八年级 · 解析几何
如图, 将矩形 $A B C D$ 折叠, 使点 $C$ 和点 $A$ 重合, 折痕为 $E F, E F$ 与 $A C$ 交于点 $O$.若 $A E=5, B F=3$,

则 $A O$ 的长为 $(\quad)$
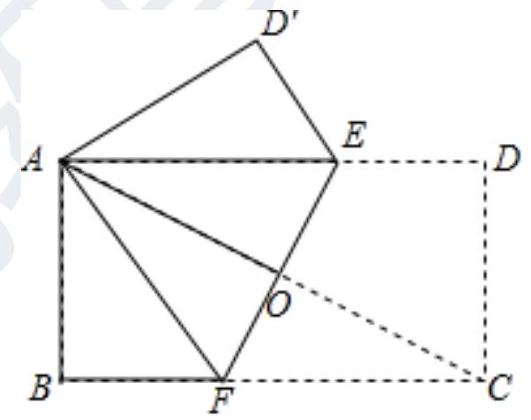
A. $\sqrt{5}$
B. $\frac{3}{2} \sqrt{5}$
C. $2 \sqrt{5}$
D. $4 \sqrt{5}$
答案: C
解析: : 矩形 $A B C D$,

$\therefore A D / / B C, A D=B C, A B=C D$,

$\therefore \angle E F C=\angle A E F$,

$\therefore A E=A F=3$,

由折叠得, $F C=A F, O A=O C$,

$\therefore B C=3+5=8$,

在Rt $\triangle A B F$ 中, $A B=\sqrt{5^{2}-3^{2}}=4$,

在Rt $\triangle A B C$ 中, $A C=\sqrt{4^{2}+8^{2}}=4 \sqrt{5}$,

$\therefore O A=O C=2 \sqrt{5}$,

故选: $C$.